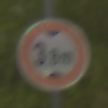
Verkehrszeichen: TatsaechlicheHoehe
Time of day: MorningAfternoon
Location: Outdoor (Nature)
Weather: Overcast
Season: NotSpecified
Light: Natural